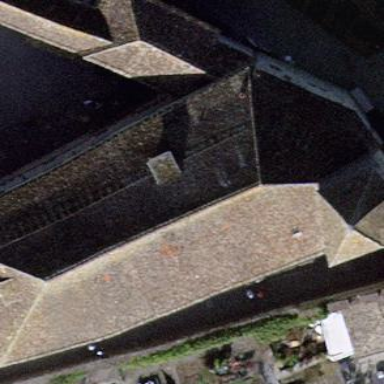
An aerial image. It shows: The building has hipped roof made of roof tiles.